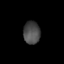
Tissue: lung
Cell type: T cells
Senescence score: 0.1978
Nuclear area (px): 371
Mean DAPI intensity: 74.582